Field crop: maize
Growth stage: 2
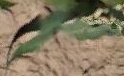
Species: maize